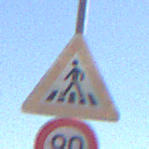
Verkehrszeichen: FussgaengerueberwegRechts
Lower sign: Geschwindigkeit90
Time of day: Midday
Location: Outdoor (RoadRail)
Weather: Clear
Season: Summer
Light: Natural